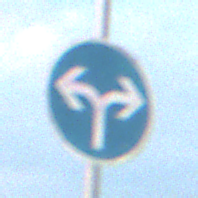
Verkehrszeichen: VorgeschriebeneFahrtrichtungRechtsOderLinks
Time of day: SunriseSunset
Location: Outdoor (Nature)
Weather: PartlyCloudy
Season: NotSpecified
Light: Natural